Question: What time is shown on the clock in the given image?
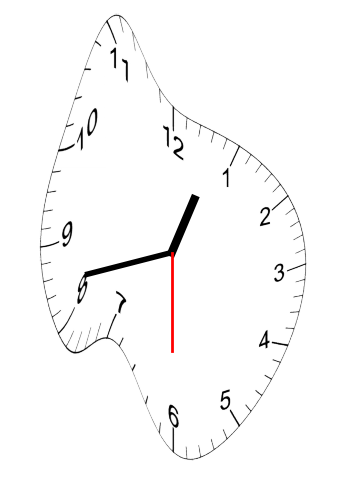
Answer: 12:42:30